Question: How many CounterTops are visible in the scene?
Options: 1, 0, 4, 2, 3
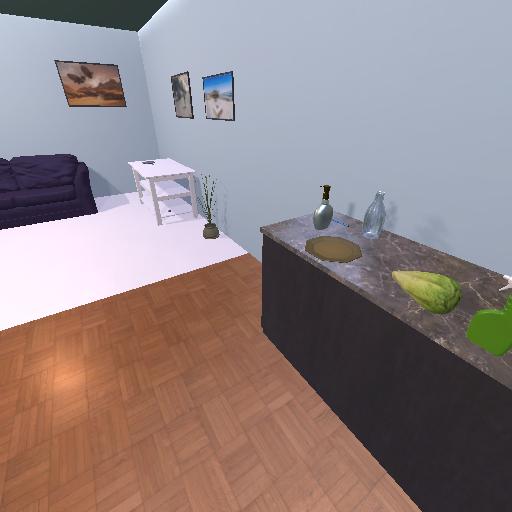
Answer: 1